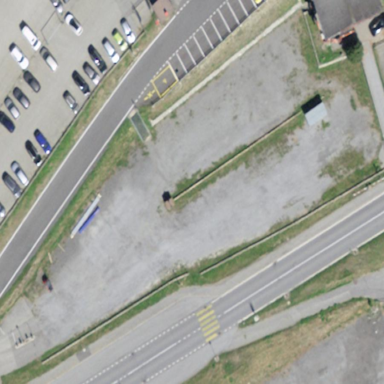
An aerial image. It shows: Parking area.